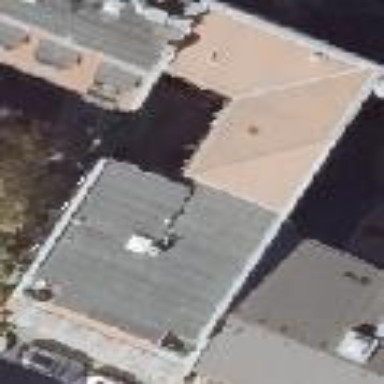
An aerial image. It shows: Apartments building with gambrel-shaped roof.